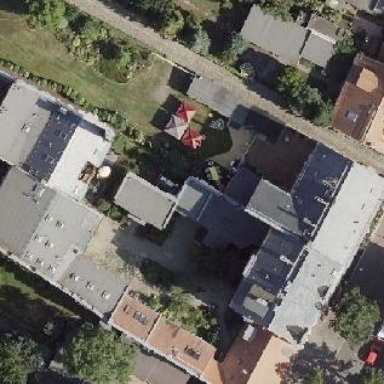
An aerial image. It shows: Gabled roof on residential building.